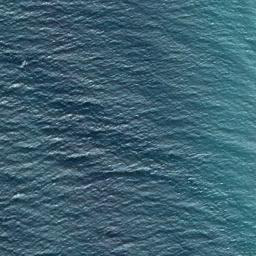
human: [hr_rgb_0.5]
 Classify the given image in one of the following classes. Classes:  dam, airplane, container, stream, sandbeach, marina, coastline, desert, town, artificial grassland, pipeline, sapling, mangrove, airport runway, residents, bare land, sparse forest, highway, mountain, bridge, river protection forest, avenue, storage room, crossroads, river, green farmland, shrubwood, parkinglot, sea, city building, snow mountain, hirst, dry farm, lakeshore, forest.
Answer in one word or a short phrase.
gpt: sea